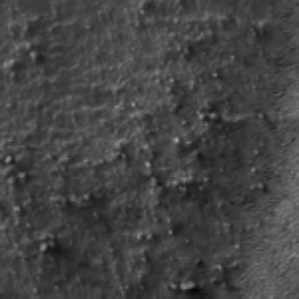
Label: frost